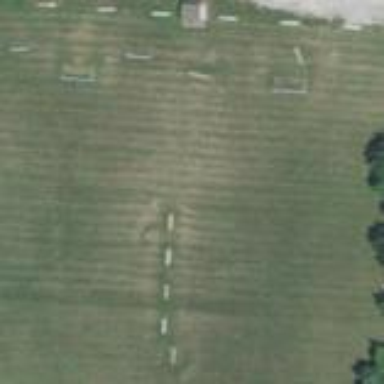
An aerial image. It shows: Soccer pitch for leisure land activities.